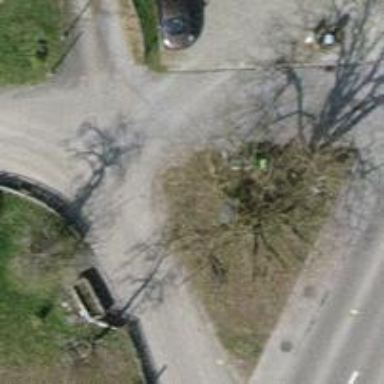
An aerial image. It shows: Brown bench in the vicinity.